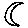
Label: moon